Interaction volume radius: 5 \u00c5
Interaction volume height: 30 \u00c5
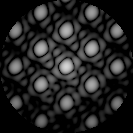
Disorder parameter: 0.07427